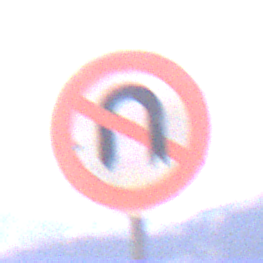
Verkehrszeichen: VerbotWenden
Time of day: MorningAfternoon
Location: Outdoor (Nature)
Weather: Clear
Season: NotSpecified
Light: Natural